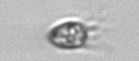
Label: Balanion